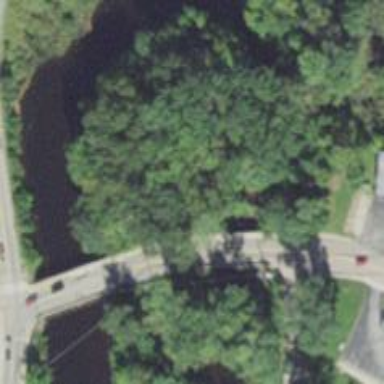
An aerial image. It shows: There is bridge in the image.